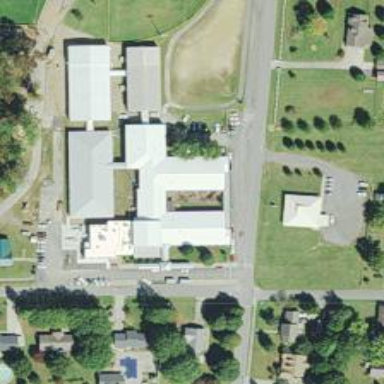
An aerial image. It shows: School.